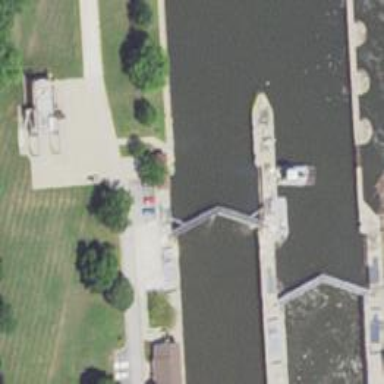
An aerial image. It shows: Lock gate along waterway.